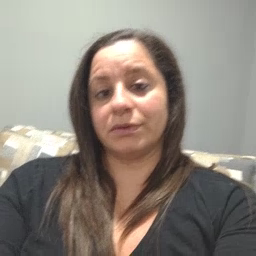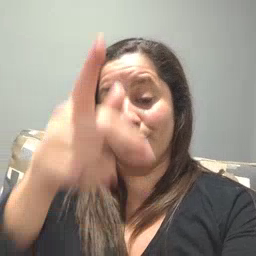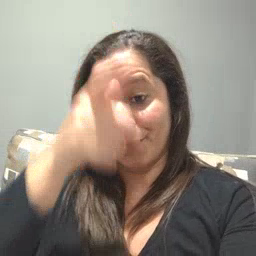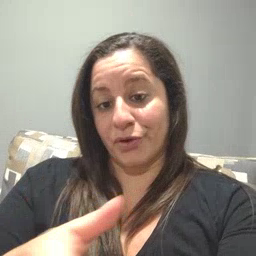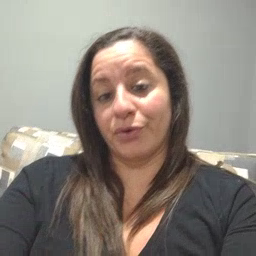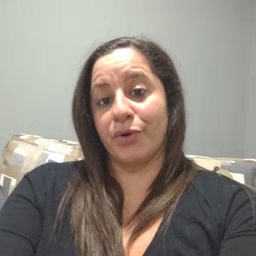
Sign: brother